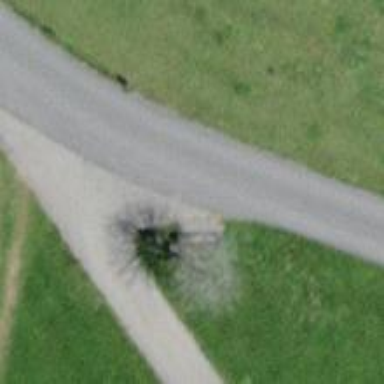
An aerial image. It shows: Brown bench.